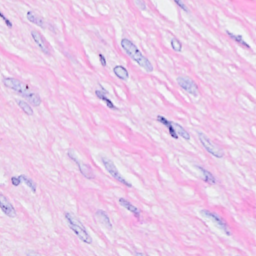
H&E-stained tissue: Breast